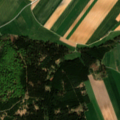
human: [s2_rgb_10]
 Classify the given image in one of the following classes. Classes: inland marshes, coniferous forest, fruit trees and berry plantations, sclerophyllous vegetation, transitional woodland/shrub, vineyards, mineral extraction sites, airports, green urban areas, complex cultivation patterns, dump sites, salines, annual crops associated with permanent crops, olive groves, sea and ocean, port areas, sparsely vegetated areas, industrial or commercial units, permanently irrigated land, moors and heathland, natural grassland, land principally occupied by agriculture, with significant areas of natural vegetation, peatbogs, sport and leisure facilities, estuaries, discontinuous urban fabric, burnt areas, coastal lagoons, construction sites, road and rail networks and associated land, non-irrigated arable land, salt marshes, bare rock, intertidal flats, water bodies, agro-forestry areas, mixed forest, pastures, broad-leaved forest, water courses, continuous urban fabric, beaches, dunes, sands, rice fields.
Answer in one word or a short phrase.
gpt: non-irrigated arable land, complex cultivation patterns, coniferous forest, mixed forest